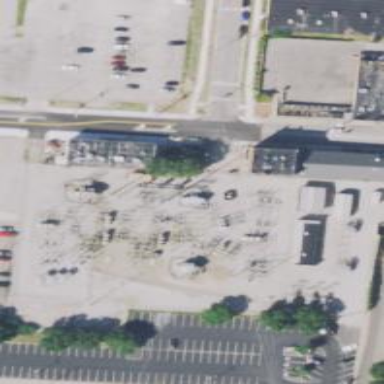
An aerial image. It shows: Switch used for power control.